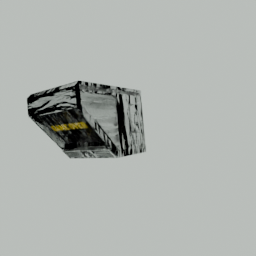
Label: electronics